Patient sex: M
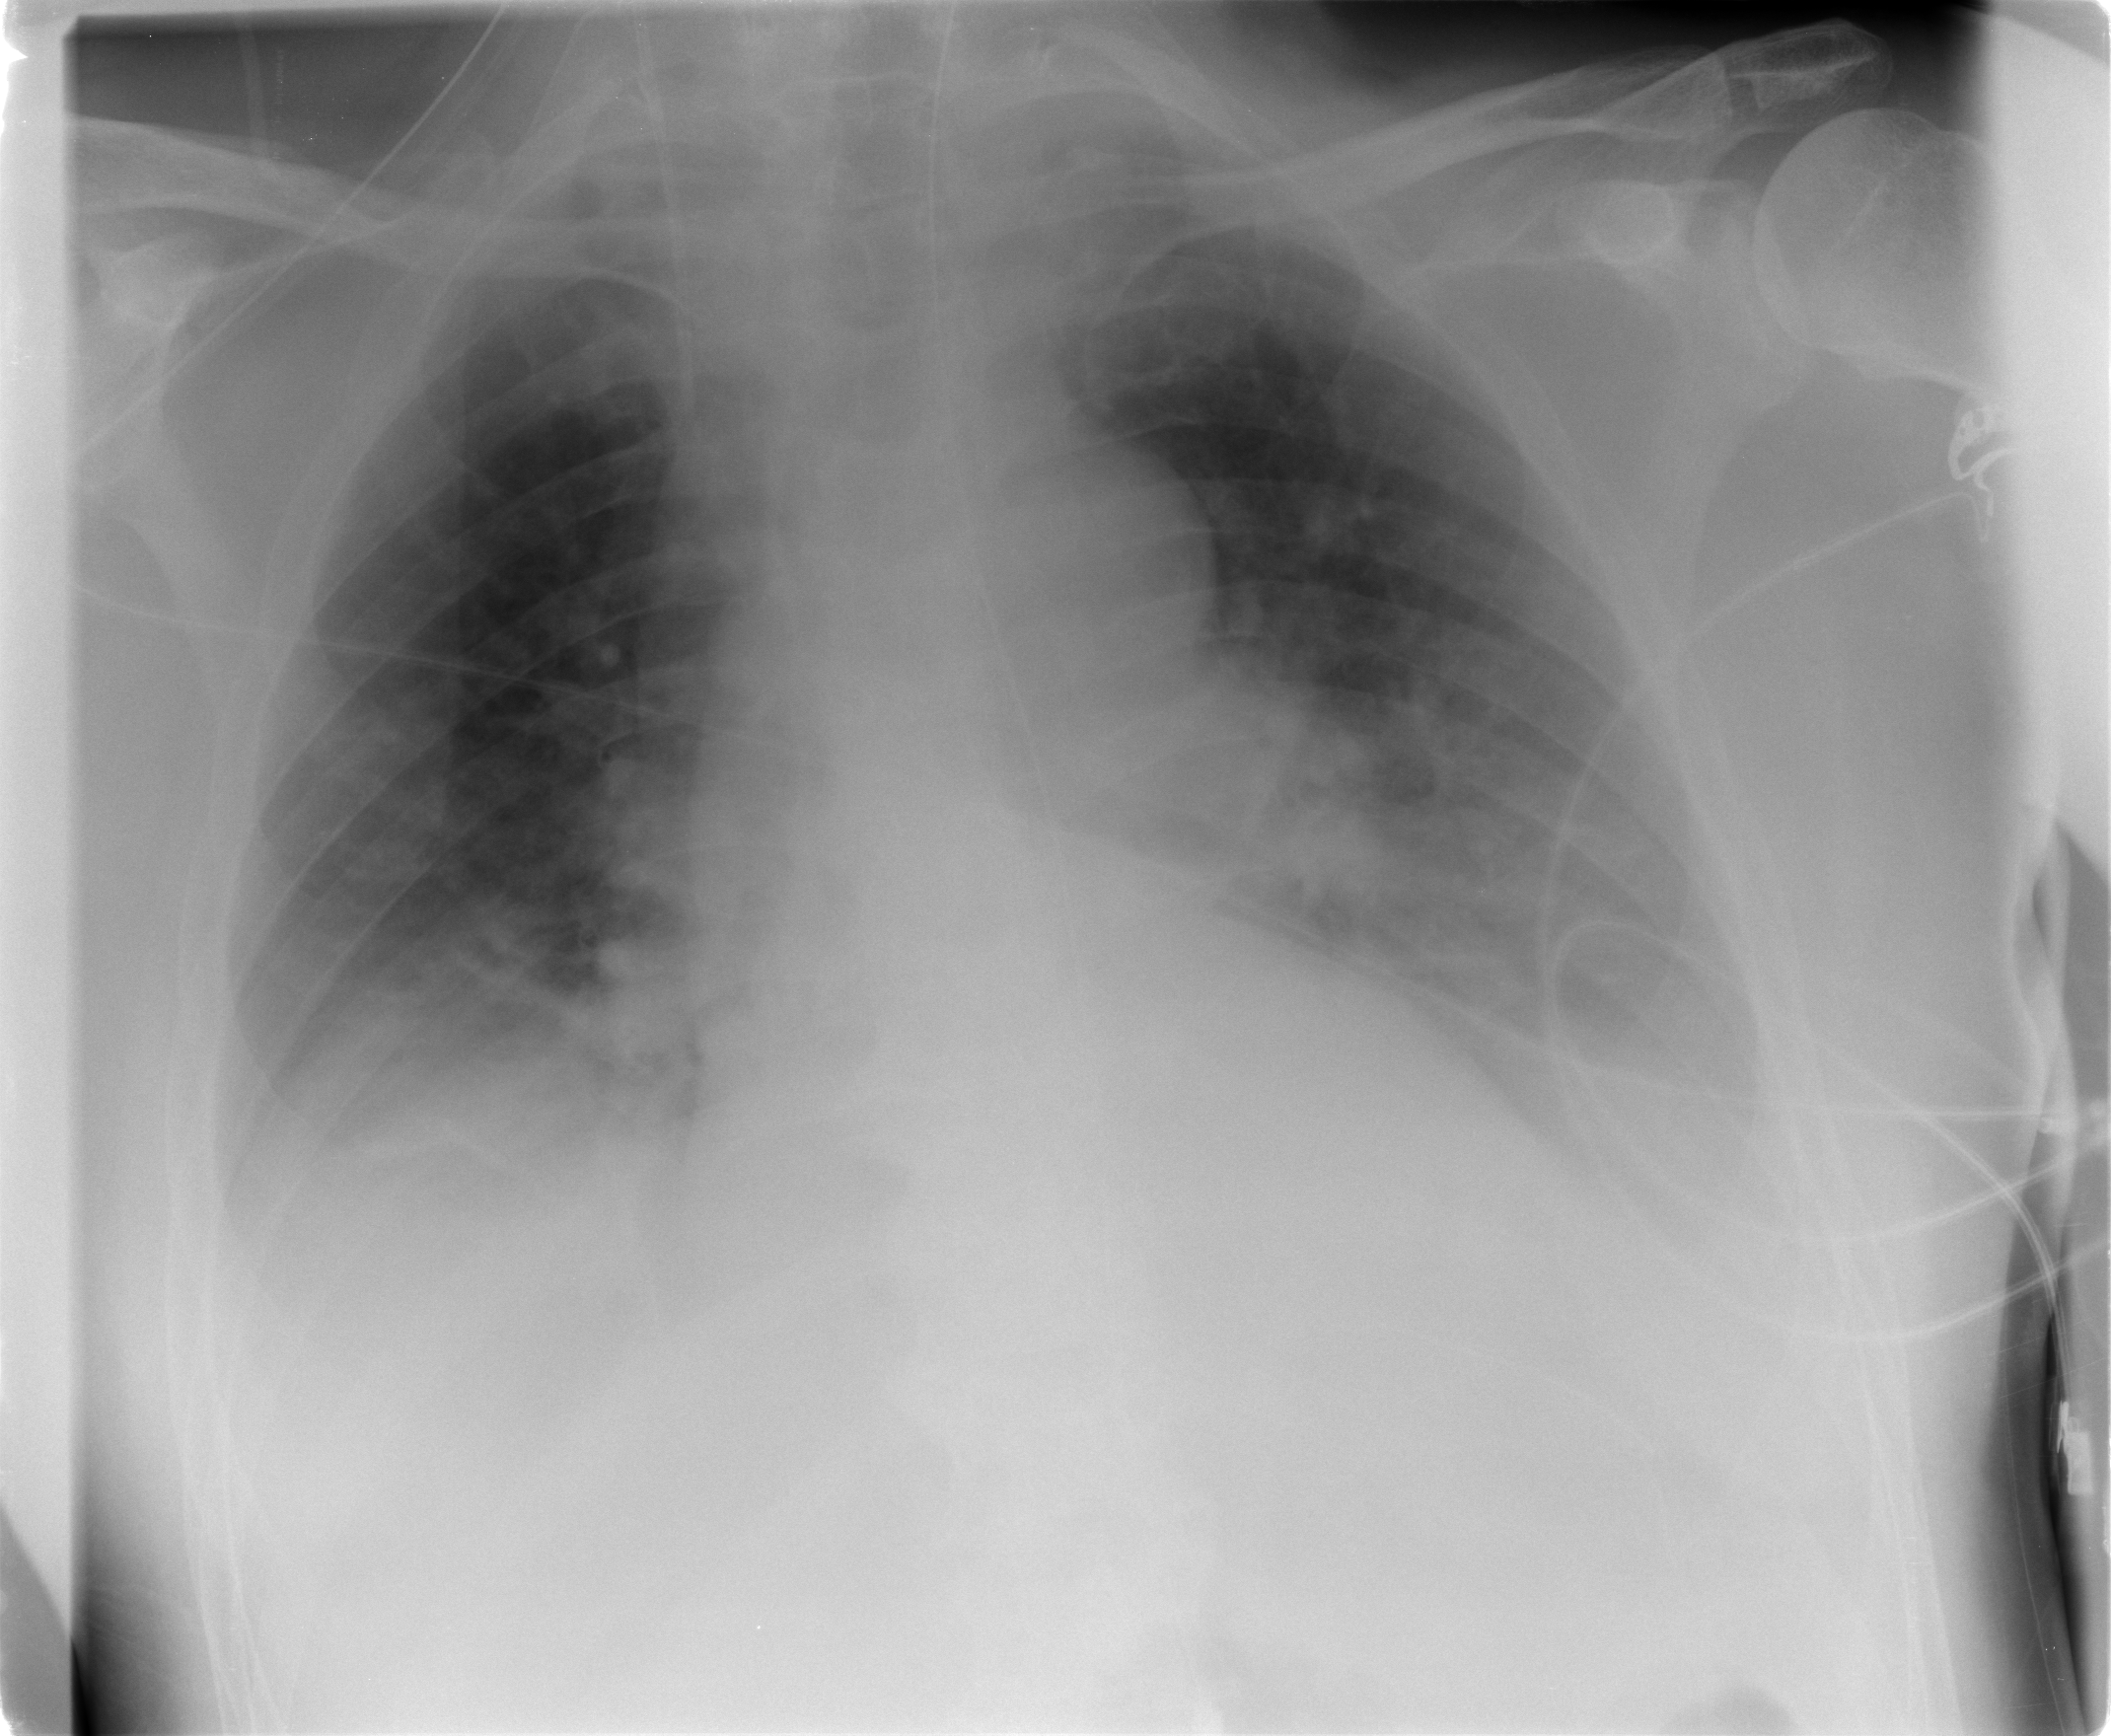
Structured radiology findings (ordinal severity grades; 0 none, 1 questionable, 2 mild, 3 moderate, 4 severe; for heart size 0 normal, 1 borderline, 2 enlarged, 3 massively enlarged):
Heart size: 1
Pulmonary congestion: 2
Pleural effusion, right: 2
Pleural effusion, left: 2
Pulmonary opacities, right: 0
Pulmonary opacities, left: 0
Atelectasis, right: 2
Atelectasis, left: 2